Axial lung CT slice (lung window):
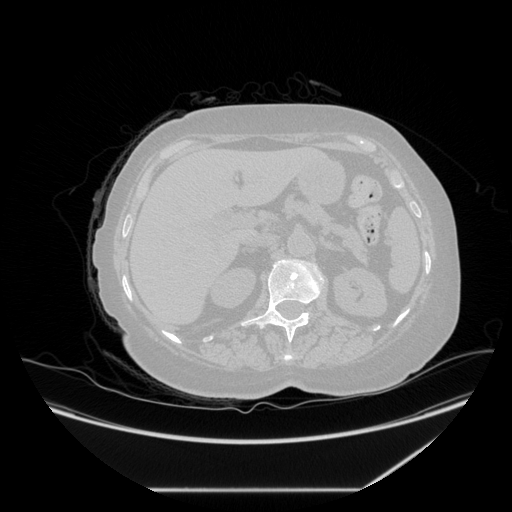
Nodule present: no